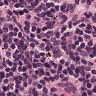
Metastatic tissue present: no